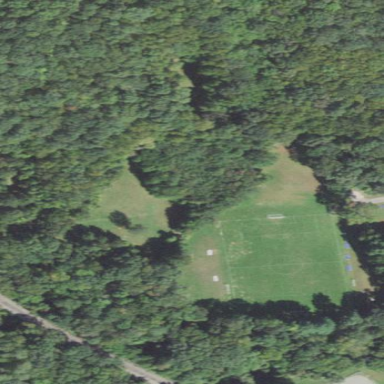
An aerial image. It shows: Recreation ground.